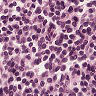
Metastatic tissue present: no